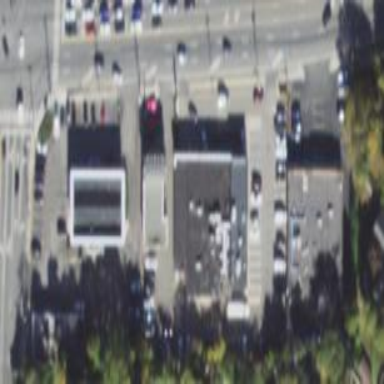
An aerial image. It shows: Retail area.